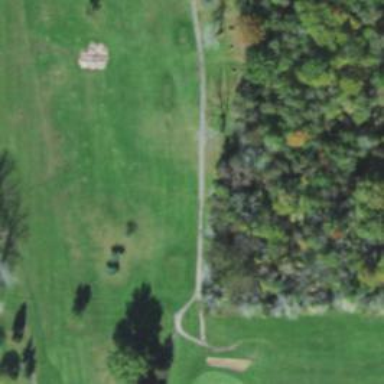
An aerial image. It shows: Golf cartpath that is also road path.